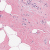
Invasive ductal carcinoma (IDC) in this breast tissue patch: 0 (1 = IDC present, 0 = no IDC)